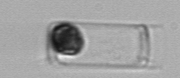
Label: Guinardia_delicatula_TAG_internal_parasite